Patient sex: M
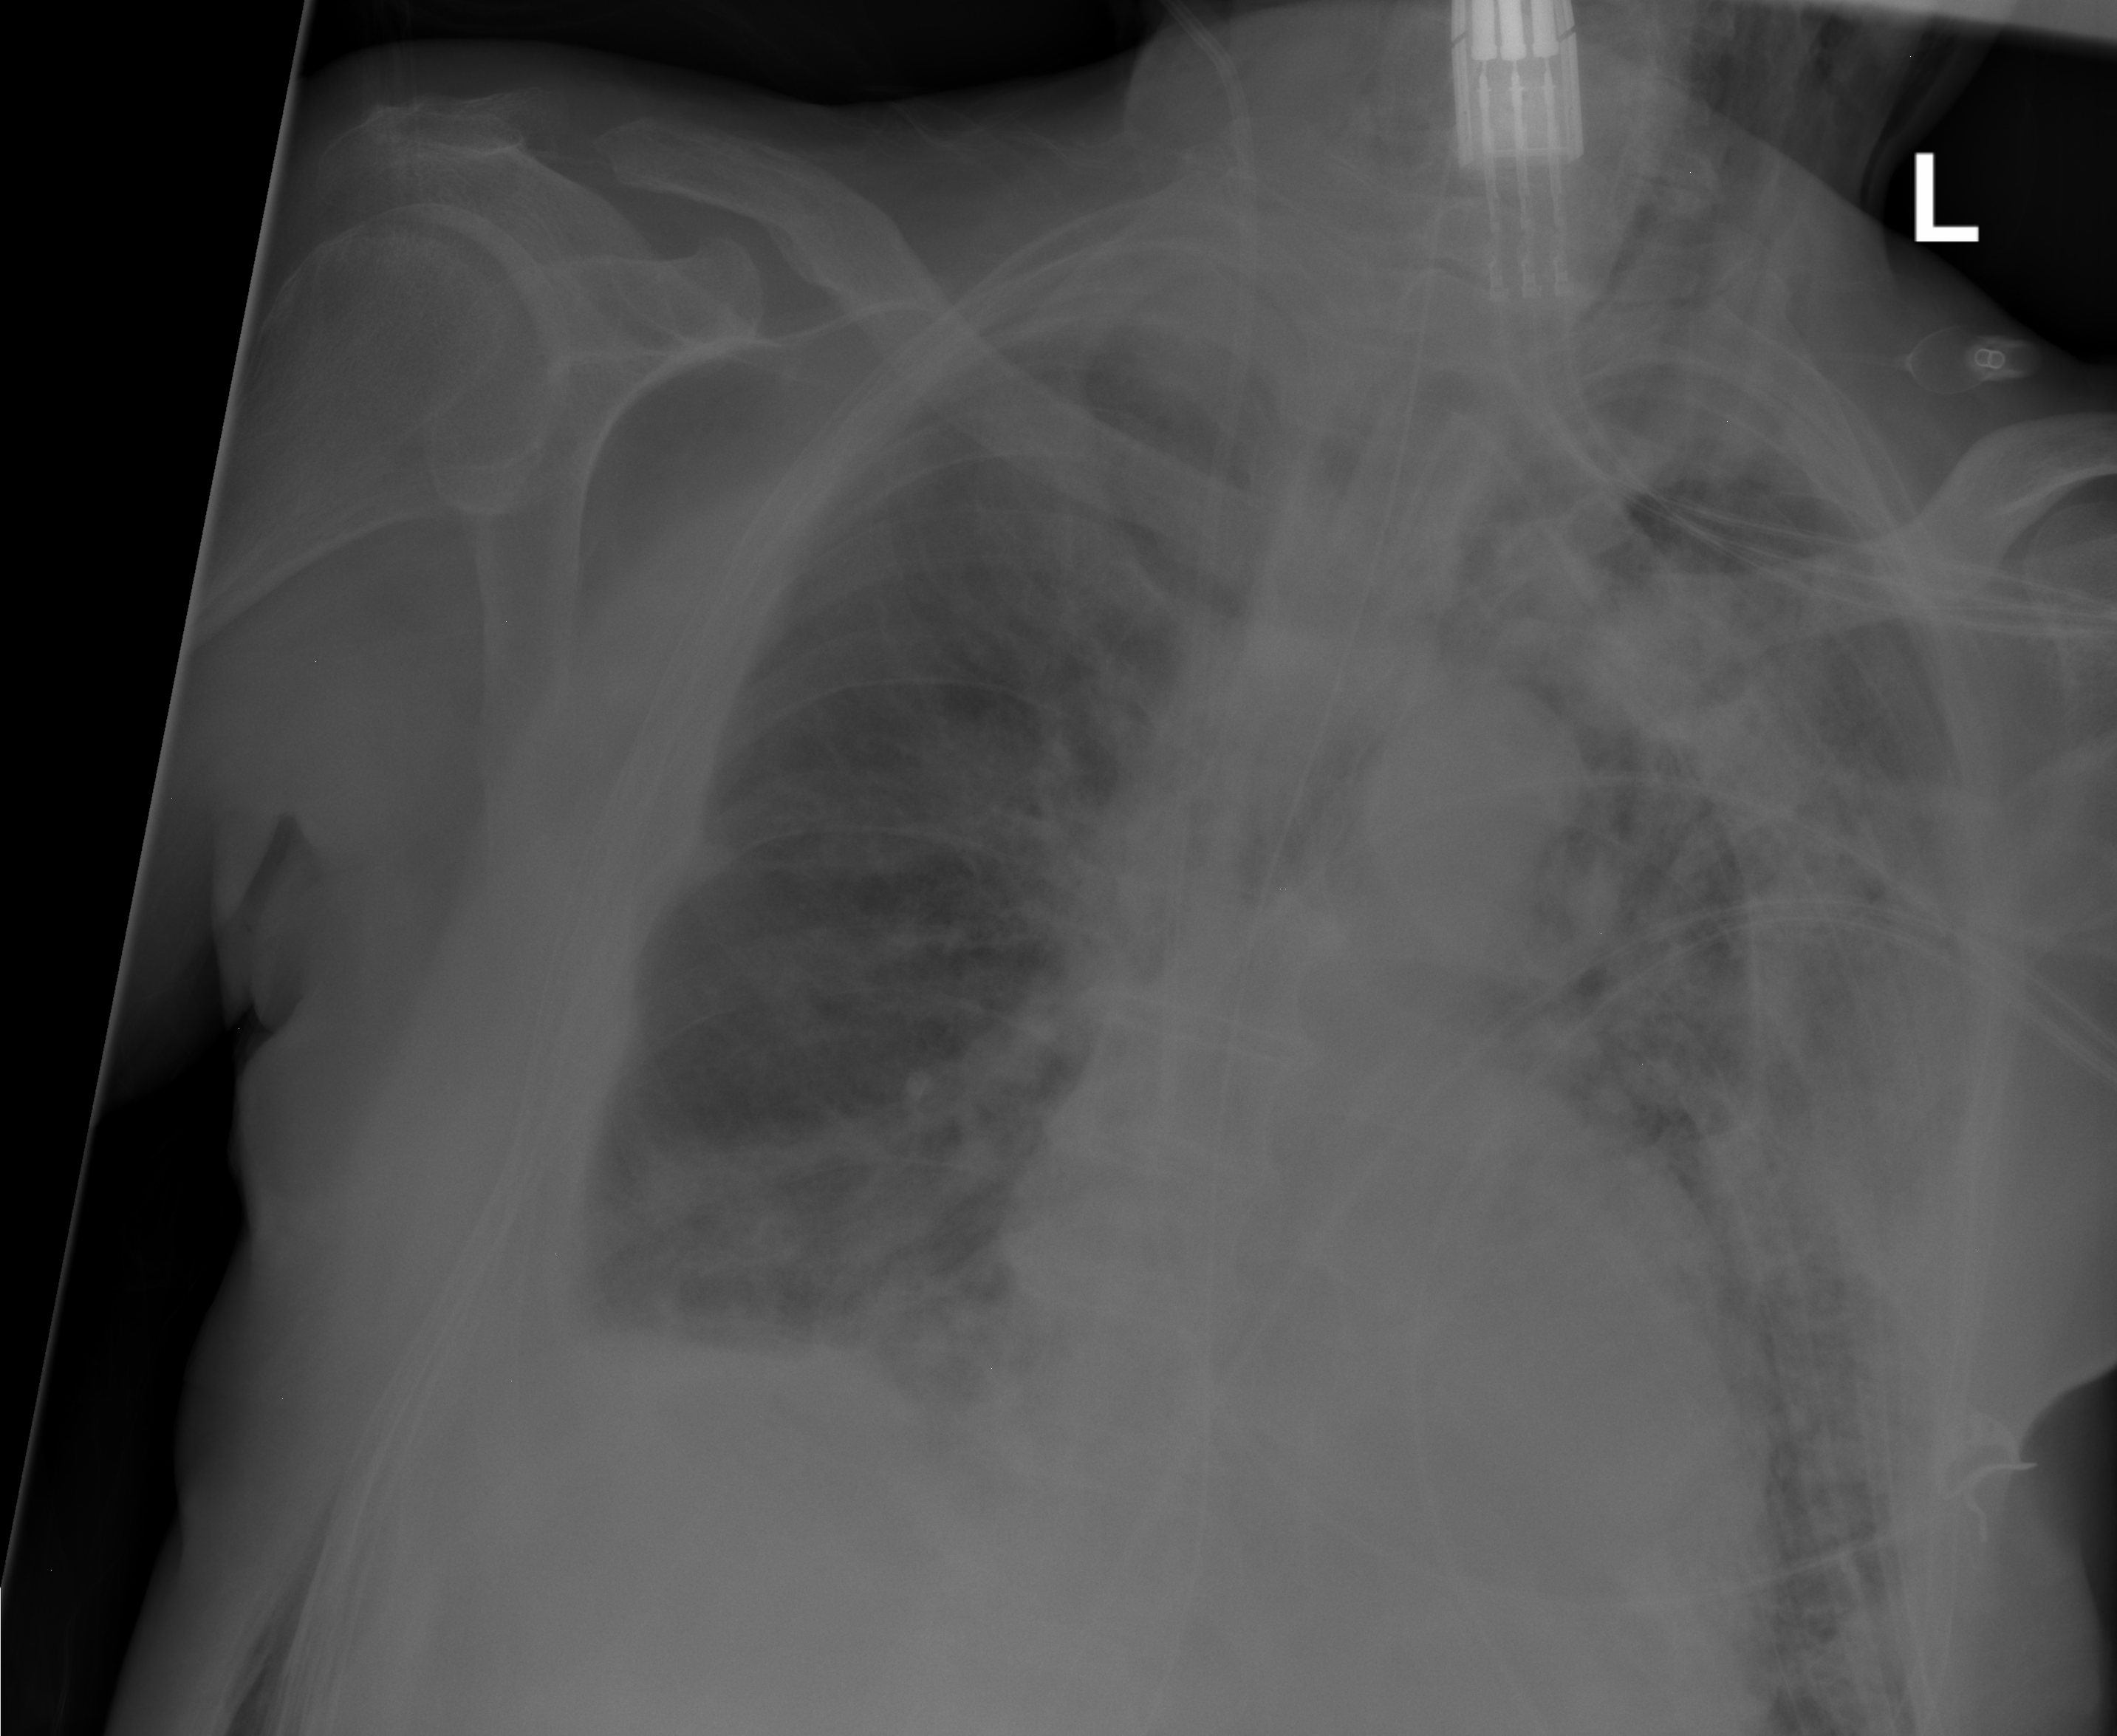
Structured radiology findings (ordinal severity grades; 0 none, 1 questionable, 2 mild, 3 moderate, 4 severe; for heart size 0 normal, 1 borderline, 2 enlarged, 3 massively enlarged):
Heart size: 0
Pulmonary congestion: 2
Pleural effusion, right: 3
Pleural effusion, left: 2
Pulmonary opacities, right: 2
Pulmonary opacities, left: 3
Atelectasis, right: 2
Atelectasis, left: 3